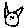
Label: cat